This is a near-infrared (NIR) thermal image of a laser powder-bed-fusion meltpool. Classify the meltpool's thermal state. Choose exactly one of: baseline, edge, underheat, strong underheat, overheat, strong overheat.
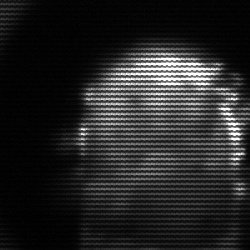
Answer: baseline